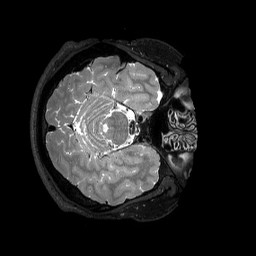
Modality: T2w
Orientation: axial